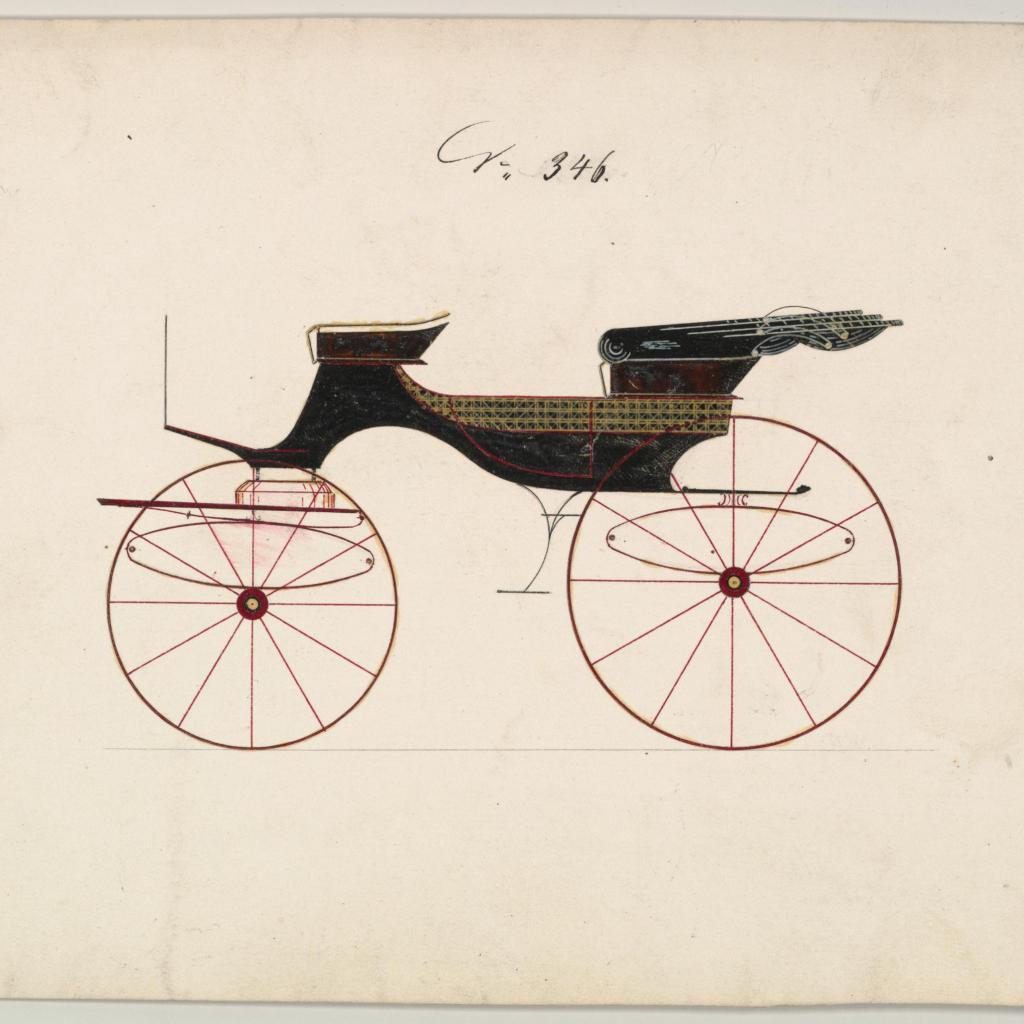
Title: Design for Phaeton, no. 346
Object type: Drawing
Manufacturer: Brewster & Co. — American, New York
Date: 1850–74
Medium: Pen and black ink, watercolor and gouache with gum arabic
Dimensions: sheet: 6 x 8 3/4 in. (15.2 x 22.2 cm)
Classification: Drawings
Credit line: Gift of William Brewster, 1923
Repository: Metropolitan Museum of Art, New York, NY